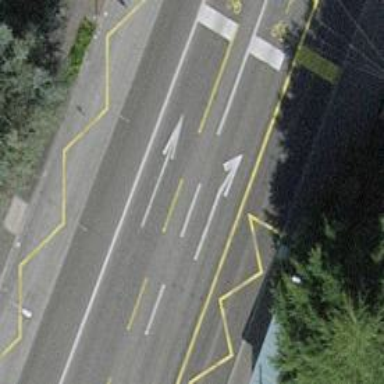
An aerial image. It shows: Secondary road with trolley wires and shared busway on the left for cyclists. The road surface is asphalt.